Question: Using Matplotlib, I can get the value of a Slider widget by using "mySlider.val", which is very convenient. Is there an equivalent capability to get the current selection of a Radio Button? I think that this question is what <URL> was trying to ask, but the asker did not provide a working example. I provide the following example, indicating the missing line of code that I am looking for.
'''
from matplotlib.widgets import RadioButtons, Button, Slider
import matplotlib.pyplot as plt
axSlider = plt.axes([0.1, 0.8, 0.4, 0.05])
aSlider = Slider(axSlider,'A slider', 0,1, valinit=0.5)
axRadio = plt.axes([0.1, 0.2, 0.3, 0.4])
butRadio = RadioButtons(axRadio, ('Top','Middle','Bottom'))
axStatus = plt.axes([0.5, 0.2, 0.3, 0.4])
bStatus = Button(axStatus,'Get status of radio buttons')
def get_status(val):
#radioValue = ???? -- Need this line of code.
radioValue = 0
sliderValue= aSlider.val
print 'Slider value: %.2f, Radio button value: %.2f'%(sliderValue,radioValue)
bStatus.on_clicked(get_status)
plt.show()
'''
Here is what the output looks like:

If this is not possible, can you suggest an elegant work-around? Currently I am using the "on_clicked" function for the Radio Buttons and setting global variables with the values of the radio buttons, and this is messy.
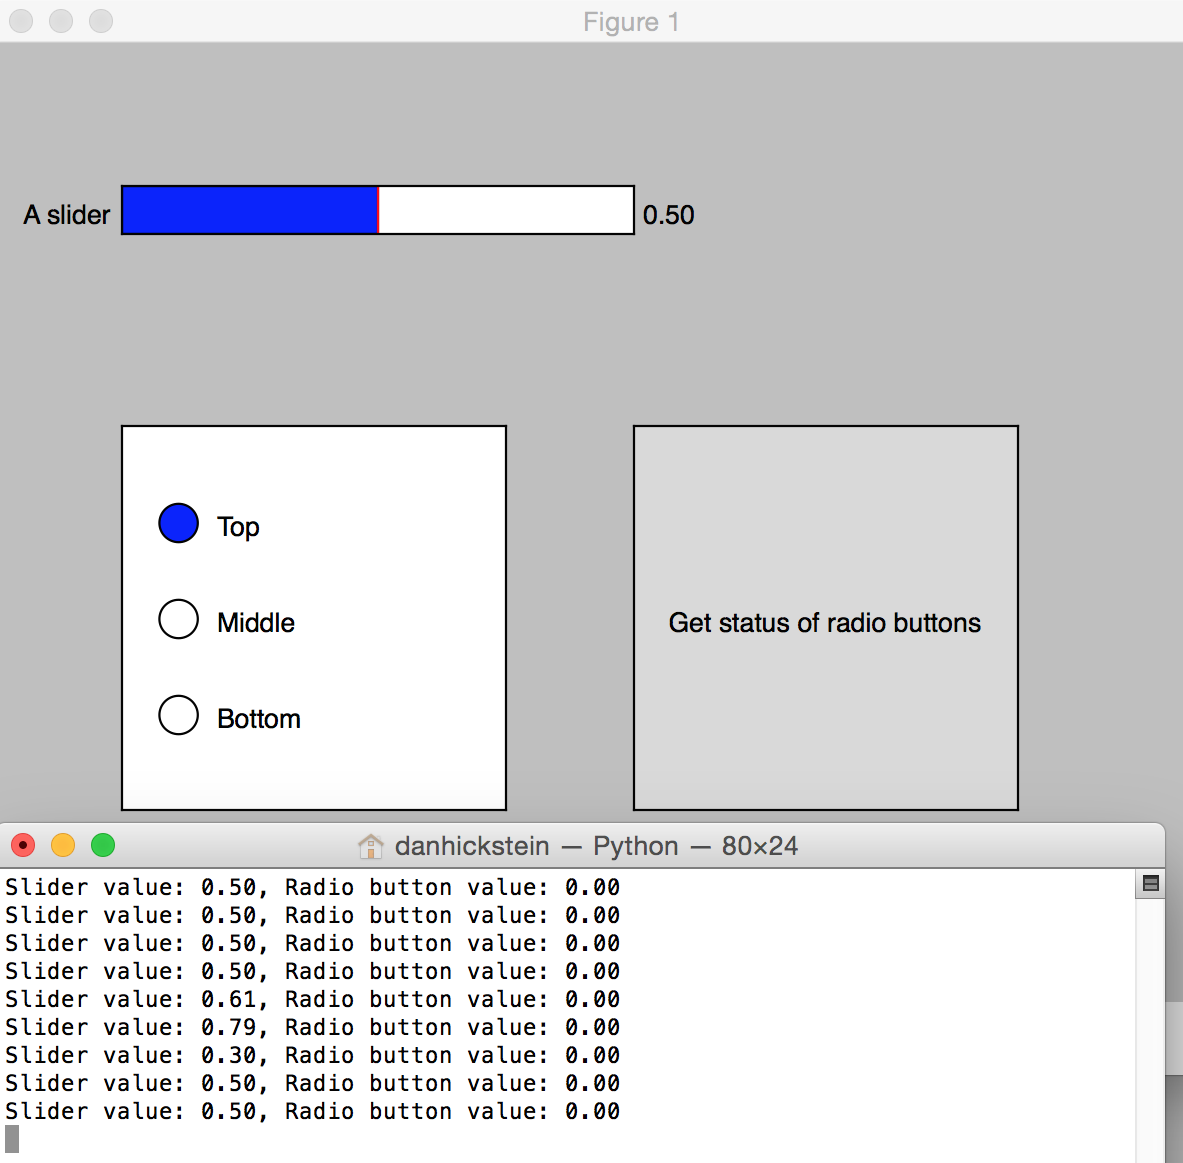
Answer: As suggested by @tcaswell, I submitted a <URL> to matplotlib on github and now it is possible to query the current status of the RadioButtons. The missing line of code is:
'''
radioValue = butRadio.value_selected
'''
<URL>
This is now incorporated into the current release of Matplotlib (1.5.3). (See the <URL> If this above line doesn't work, you can likely just update Matplotlib.